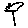
Label: flower